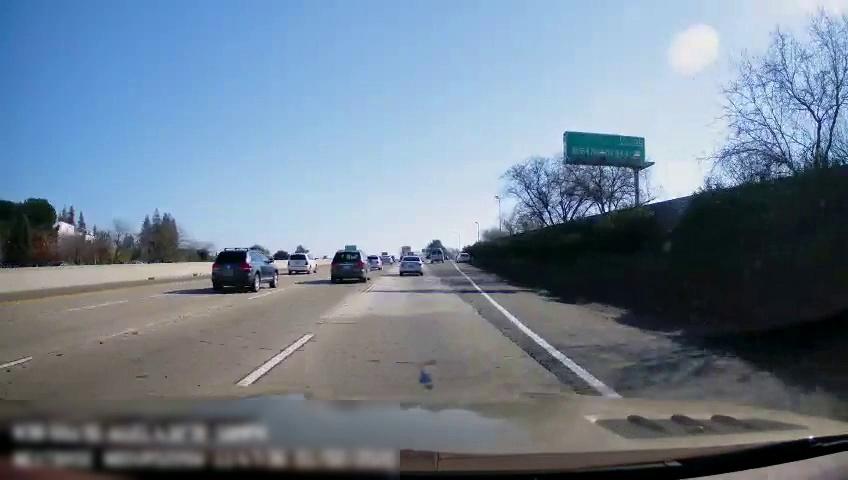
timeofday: Day
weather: Sunny
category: Drivable Space
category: Vehicles | SUV
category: Vehicles | Car
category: Vehicles | SUV
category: Vehicles | SUV
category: Vehicles | SUV
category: Vehicles | Van
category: Vehicles | Car
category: Vehicles | Truck
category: Lanes | Alternate Lane
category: Lanes | Alternate Lane
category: Lanes | Alternate Lane
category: Lanes | Current Lane
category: Traffic | Signs